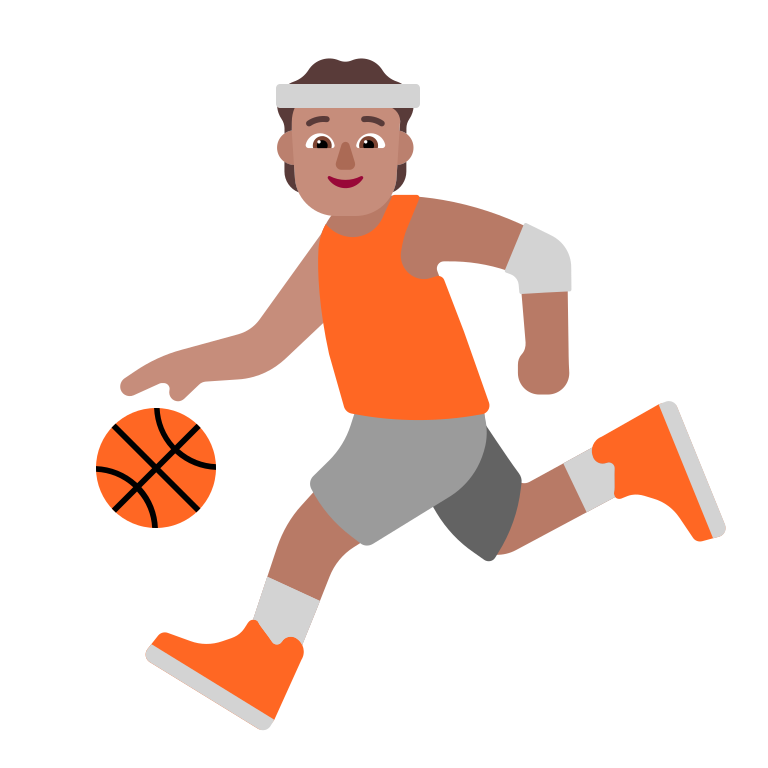
person bouncing ball flat